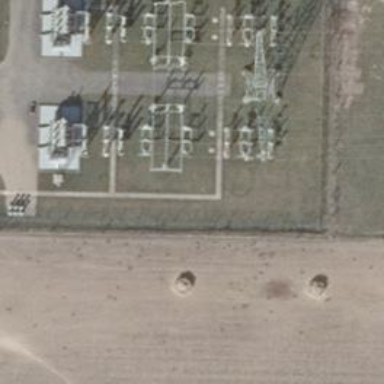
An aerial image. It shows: Power line with three cables.